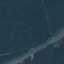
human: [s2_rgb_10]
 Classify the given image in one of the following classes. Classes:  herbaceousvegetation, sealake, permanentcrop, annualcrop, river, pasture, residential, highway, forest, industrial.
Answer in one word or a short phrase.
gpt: Highway